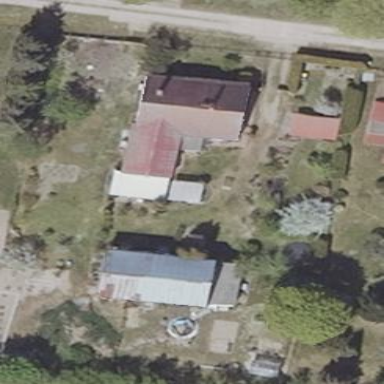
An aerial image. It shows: Grey house with flat roof. The house has multiple building parts.